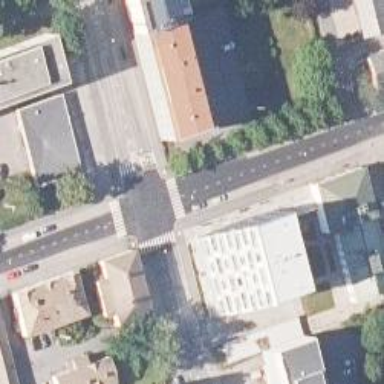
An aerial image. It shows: Marked crossing on footway.